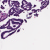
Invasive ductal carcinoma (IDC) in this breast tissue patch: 0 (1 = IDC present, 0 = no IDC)